Interaction volume radius: 5 \u00c5
Interaction volume height: 20 \u00c5
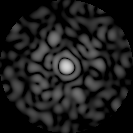
Disorder parameter: 0.8313